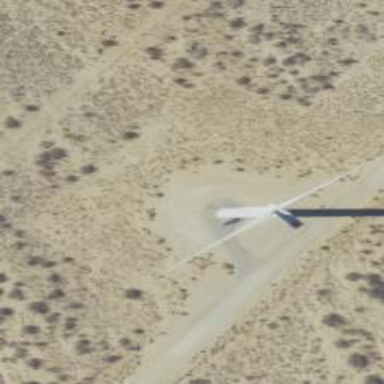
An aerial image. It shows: Wind generator powered by wind turbines of horizontal axis type. It is manufactured by Vestas.